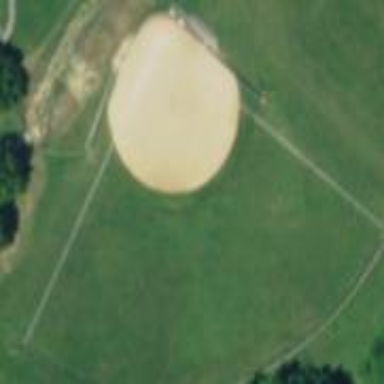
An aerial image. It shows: Baseball pitch for leisure and sports activities.